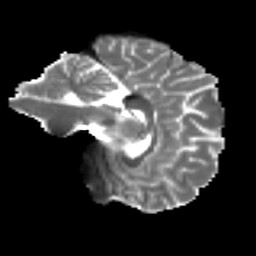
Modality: T2w
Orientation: sagittal
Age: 28
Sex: male
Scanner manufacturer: ge
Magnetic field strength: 3 T
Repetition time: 7.8 s
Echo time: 0.0606 s